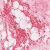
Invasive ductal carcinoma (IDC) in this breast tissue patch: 0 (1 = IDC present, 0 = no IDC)